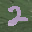
Label: 2